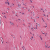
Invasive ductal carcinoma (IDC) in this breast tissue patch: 0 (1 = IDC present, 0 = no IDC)